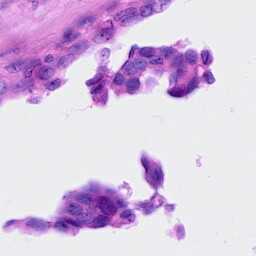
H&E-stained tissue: Ovarian